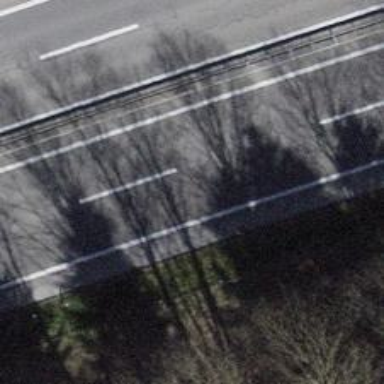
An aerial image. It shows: View of motorway.